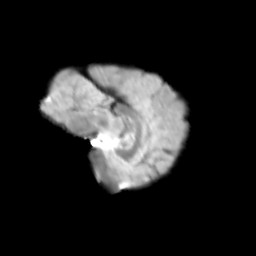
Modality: T2w
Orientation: sagittal
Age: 12
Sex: female
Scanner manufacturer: siemens
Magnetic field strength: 3 T
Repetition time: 3.8 s
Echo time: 0.07 s